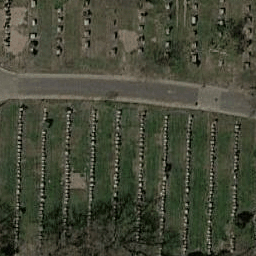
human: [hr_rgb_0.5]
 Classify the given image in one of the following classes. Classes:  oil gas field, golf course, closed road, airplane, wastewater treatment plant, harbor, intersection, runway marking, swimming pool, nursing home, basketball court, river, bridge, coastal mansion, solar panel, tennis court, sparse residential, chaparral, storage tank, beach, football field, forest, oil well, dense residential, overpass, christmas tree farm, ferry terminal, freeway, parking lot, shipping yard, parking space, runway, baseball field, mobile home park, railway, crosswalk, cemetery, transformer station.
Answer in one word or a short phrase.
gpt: cemetery